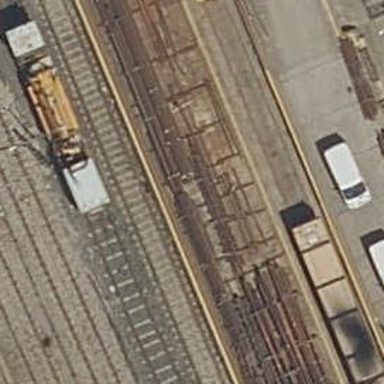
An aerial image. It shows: Railway buffer stop.